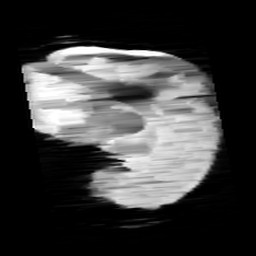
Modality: minIP
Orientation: sagittal
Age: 10
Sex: male
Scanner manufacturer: siemens
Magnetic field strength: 3 T
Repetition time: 0.027 s
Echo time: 0.02 s